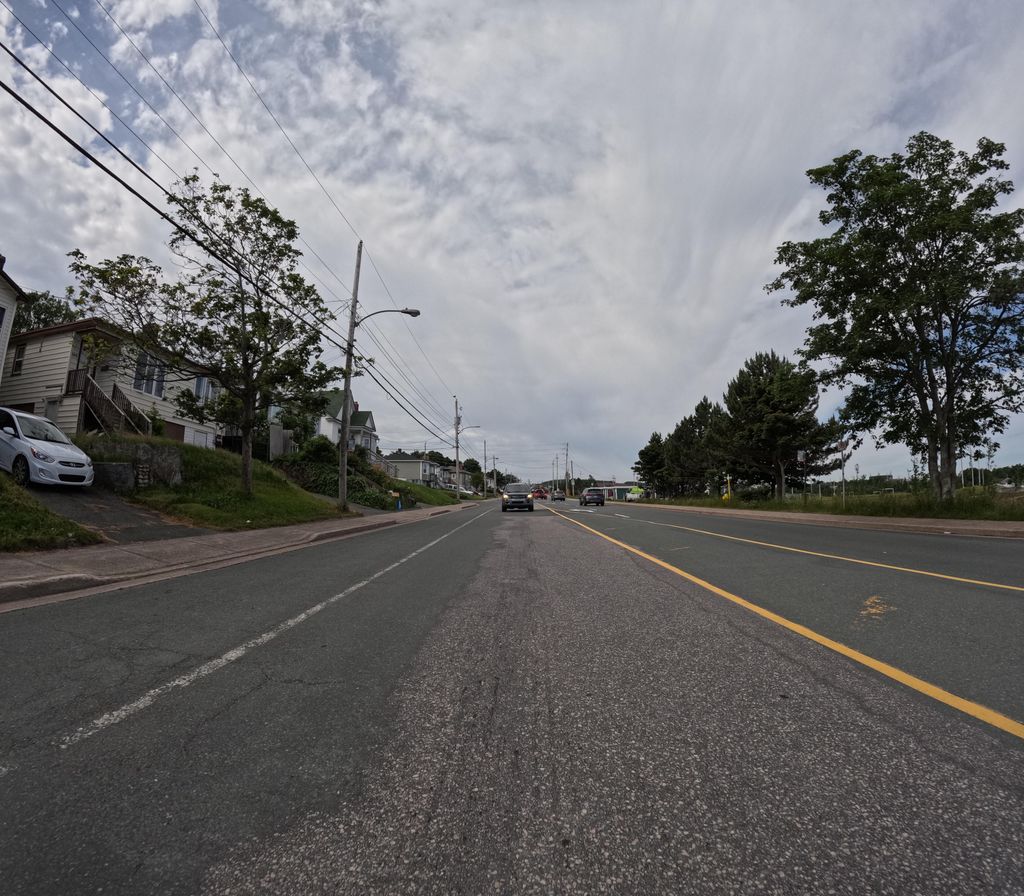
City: st_johns